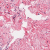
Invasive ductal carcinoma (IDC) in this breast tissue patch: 0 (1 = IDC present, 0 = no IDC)